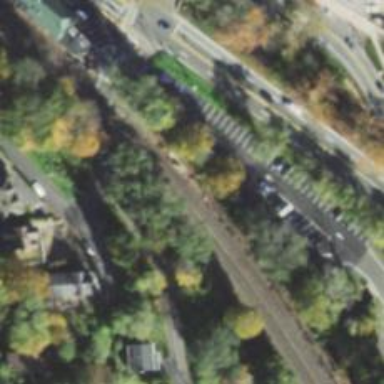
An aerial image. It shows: Electrified railway line.